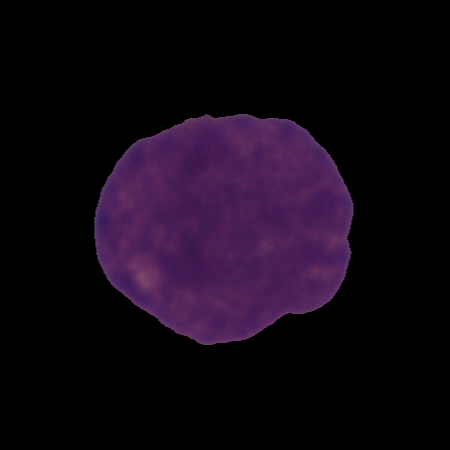
Label: cancer